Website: lowes
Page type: account-selection
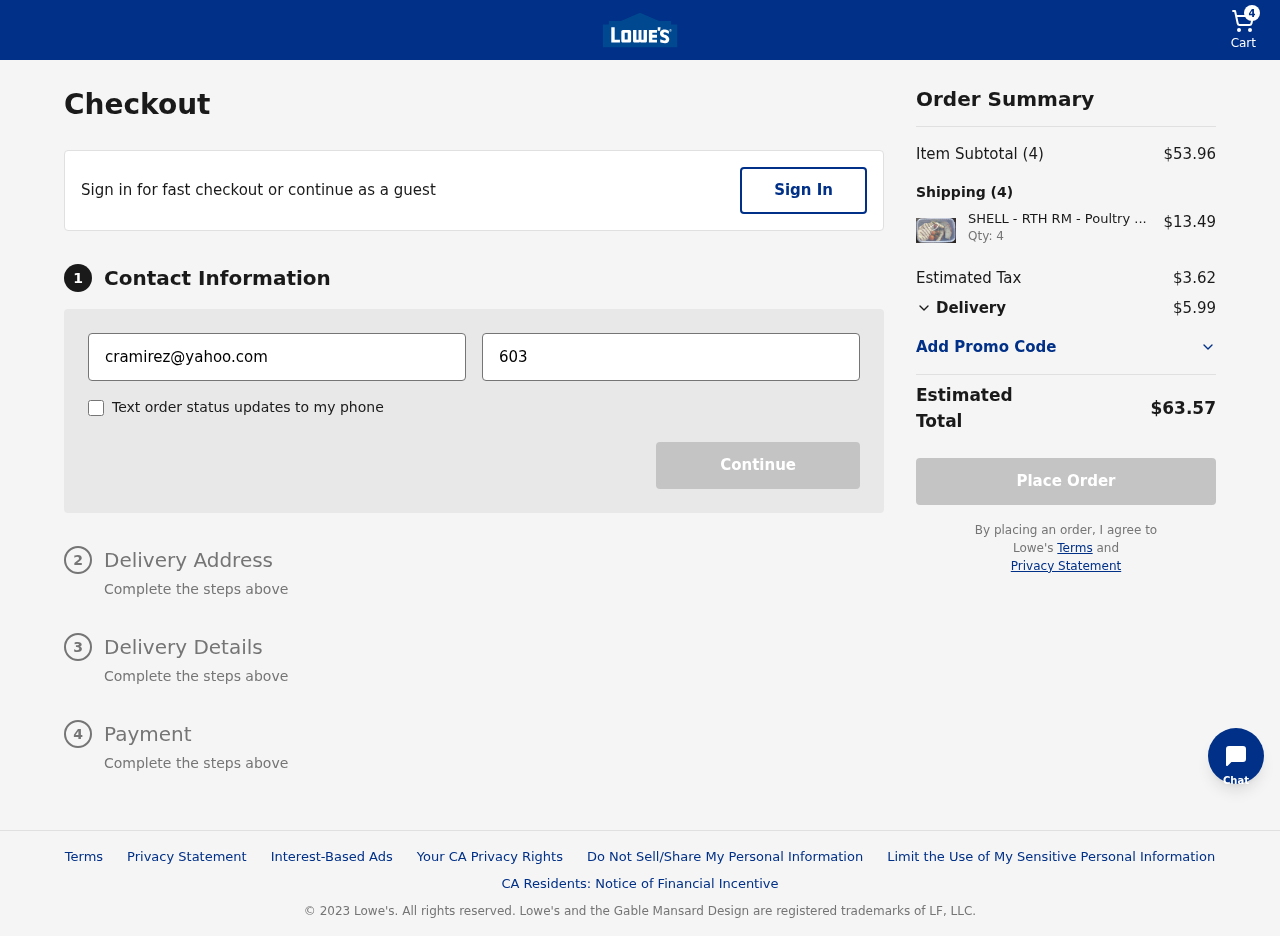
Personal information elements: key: PII_EMAIL
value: cramirez@yahoo.com
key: PII_PHONE
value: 6038607875
Product elements: key: PRODUCT1_NAME
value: SHELL - RTH RM - Poultry 4
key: PRODUCT1_PRICE
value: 13.49
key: PRODUCT1_QUANTITY
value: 4
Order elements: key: ORDER_NUM_ITEMS
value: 4
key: ORDER_SUBTOTAL
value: $53.96
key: ORDER_TAX
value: $3.62
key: ORDER_SHIPPING_COST
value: $5.99
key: ORDER_TOTAL
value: $63.57